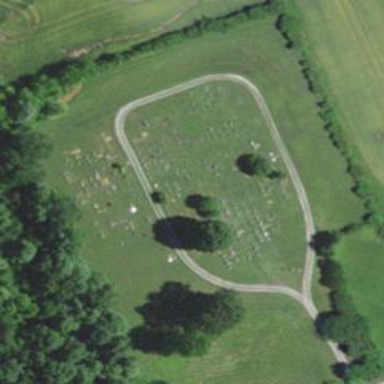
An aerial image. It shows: Cemetery.